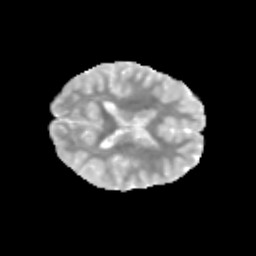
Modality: MD
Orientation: axial
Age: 9
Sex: female
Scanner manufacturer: siemens
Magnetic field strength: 3 T
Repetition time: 3.8 s
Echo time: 0.07 s